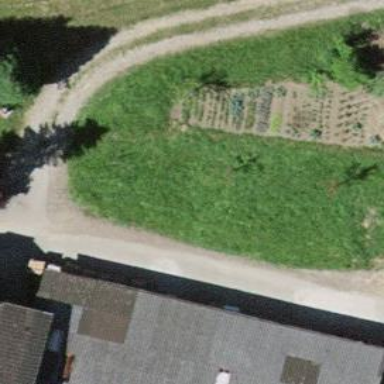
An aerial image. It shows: Farm.